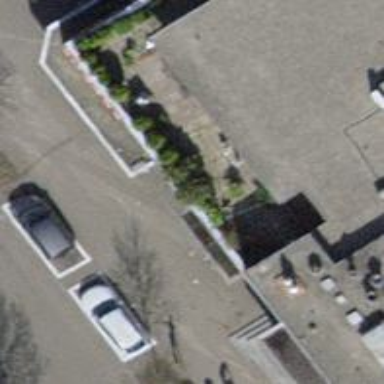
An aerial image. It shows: Bicycle parking area with wall loops.